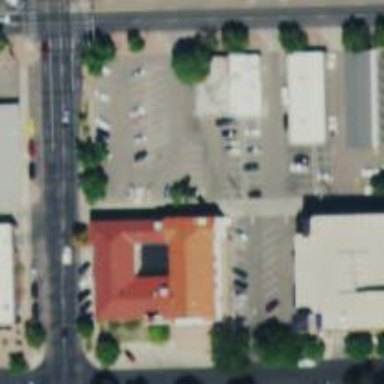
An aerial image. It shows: Parking space is available.